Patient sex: M
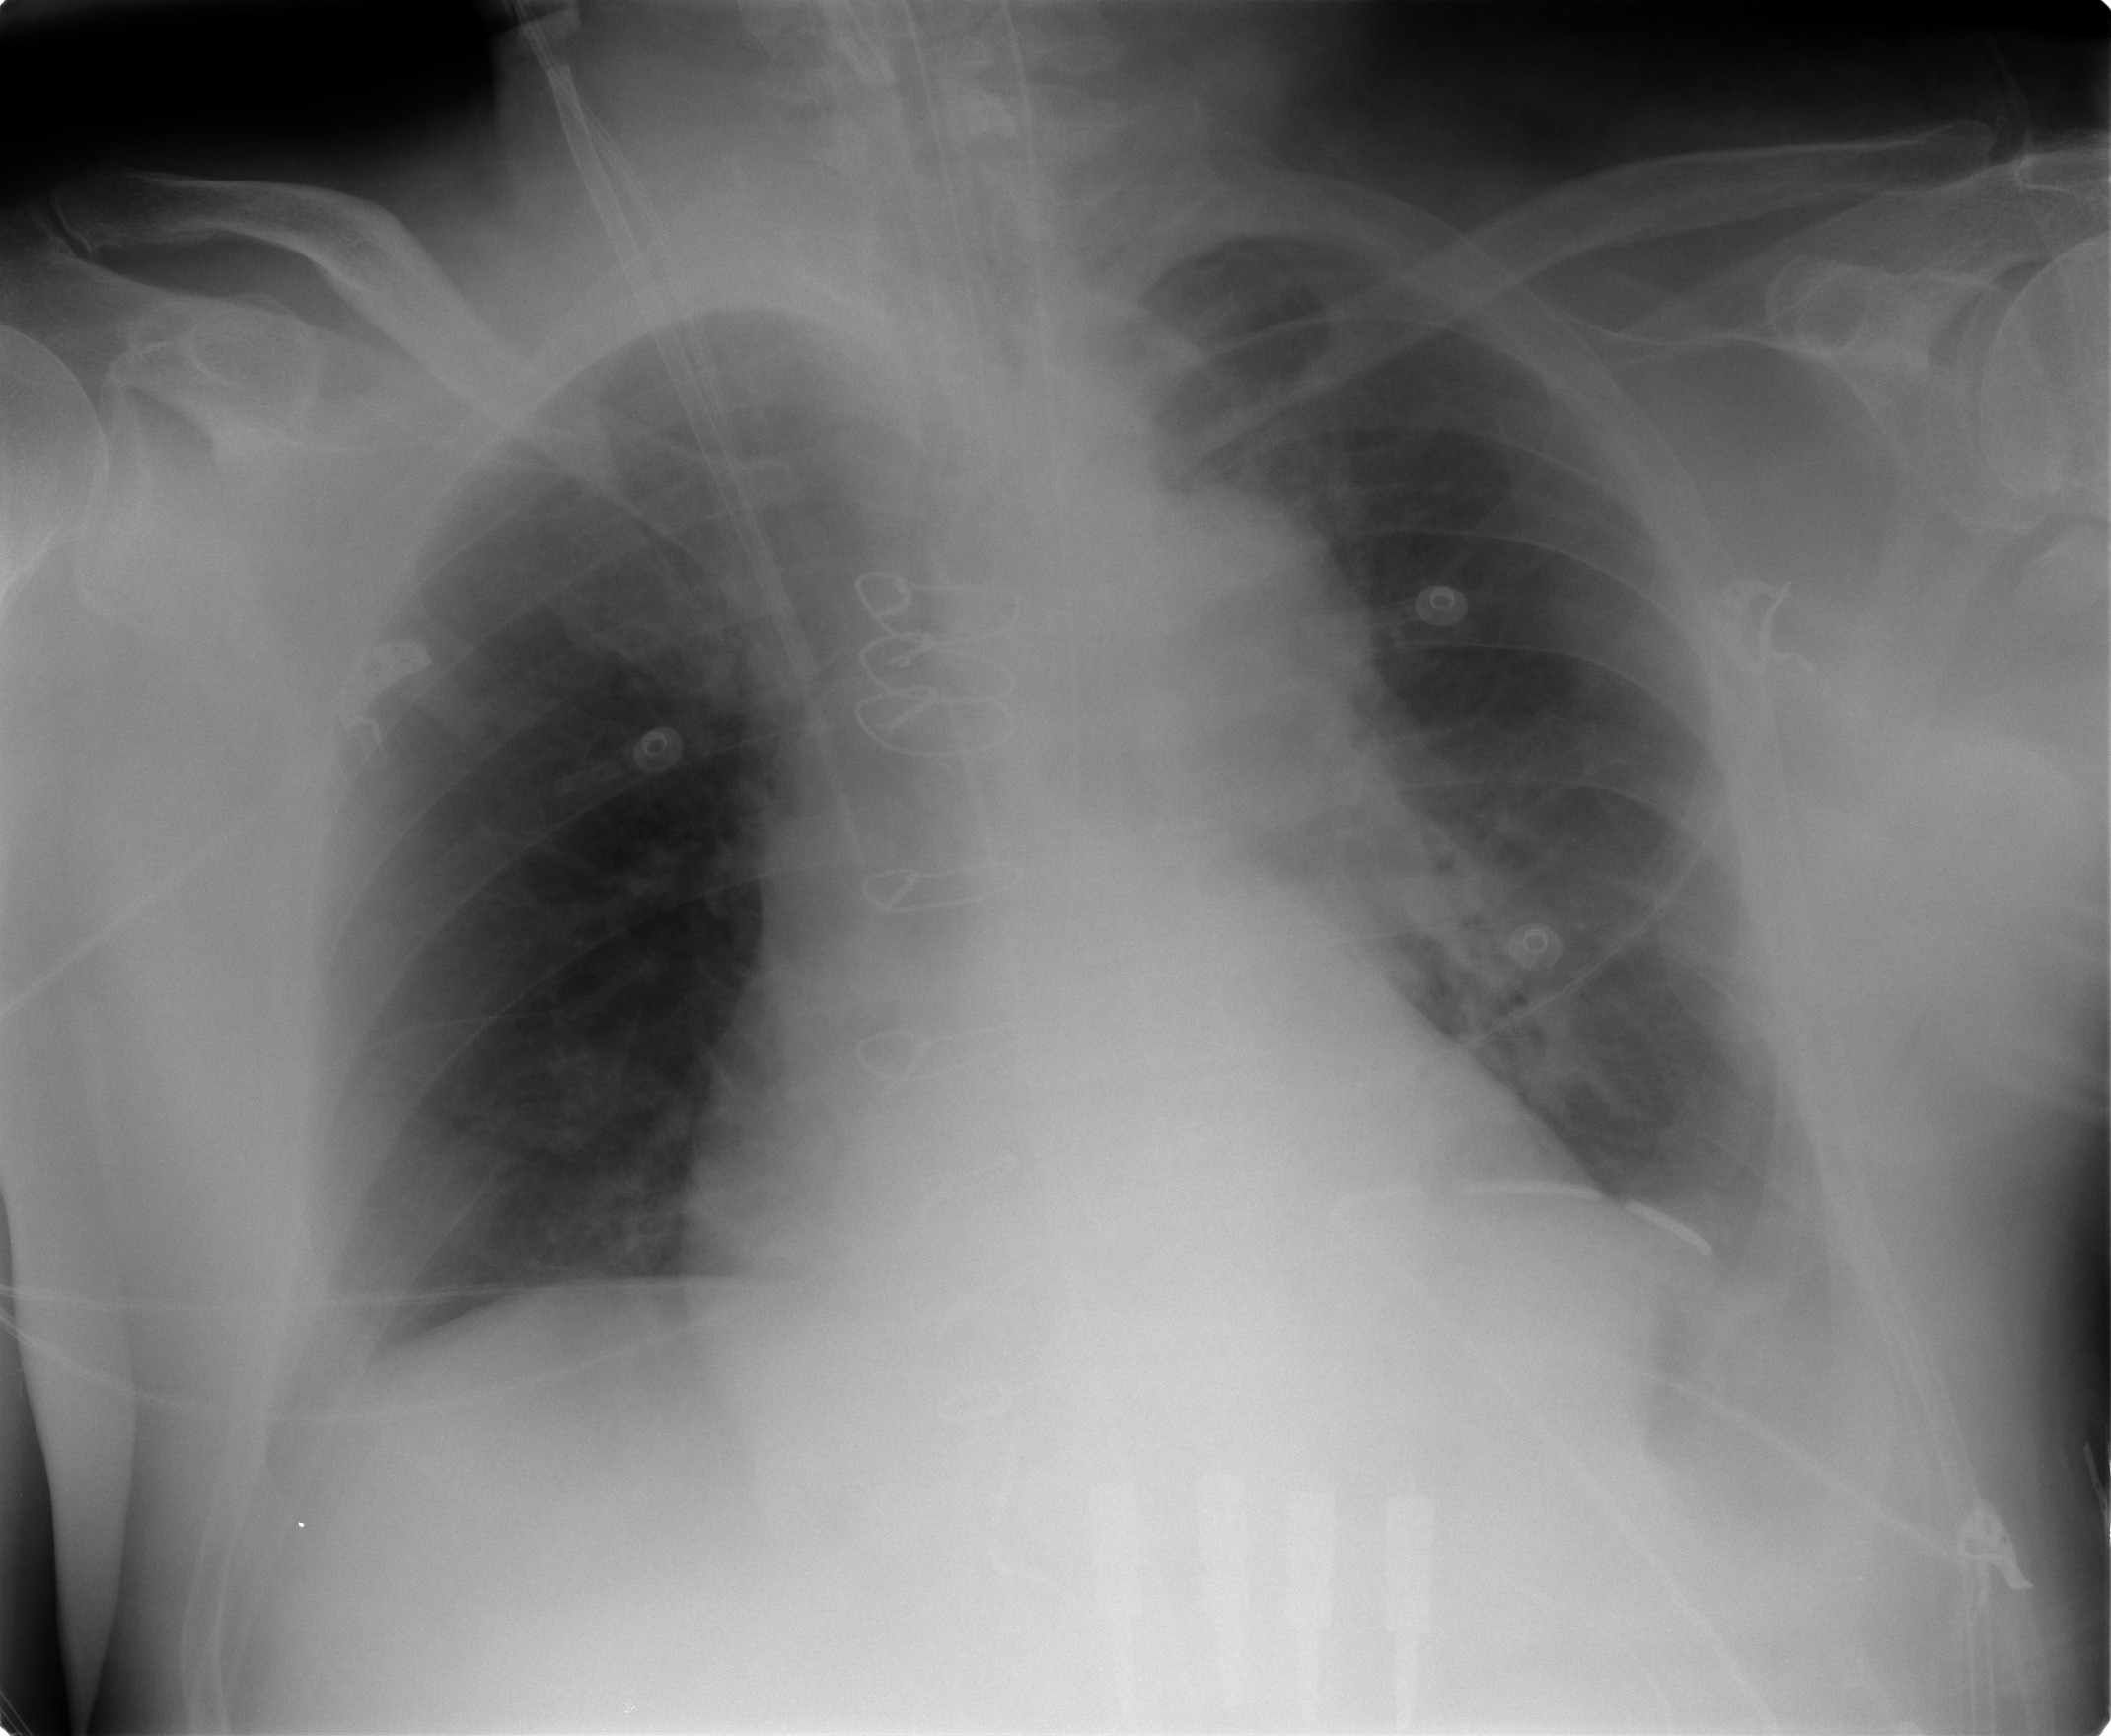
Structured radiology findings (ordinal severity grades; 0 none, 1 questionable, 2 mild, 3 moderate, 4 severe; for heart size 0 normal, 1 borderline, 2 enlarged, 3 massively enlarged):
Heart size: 2
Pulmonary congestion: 0
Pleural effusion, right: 0
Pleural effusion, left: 1
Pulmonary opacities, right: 0
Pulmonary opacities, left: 0
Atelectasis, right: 2
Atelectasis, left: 2